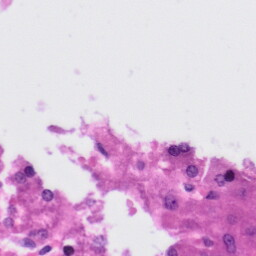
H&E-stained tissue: Liver